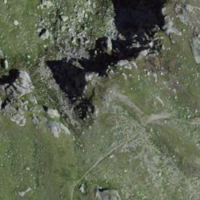
EUNIS habitat code: 26
Species observed at this site:
Motacilla cinerea
Oenanthe oenanthe
Anthus spinoletta
Phoenicurus ochruros
Montifringilla nivalis
Prunella collaris